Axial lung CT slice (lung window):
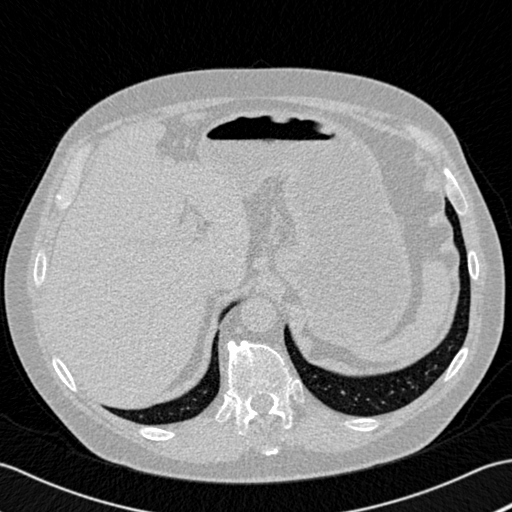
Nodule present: no